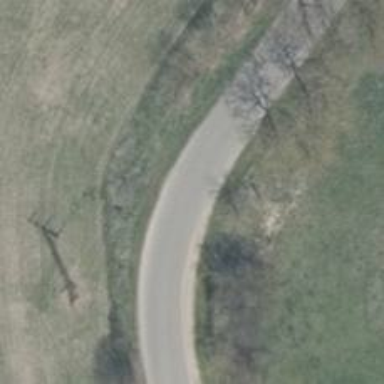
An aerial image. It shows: Unclassified road with asphalt surface.